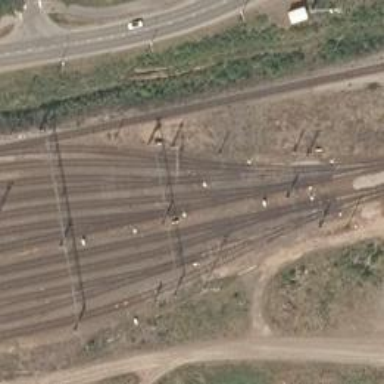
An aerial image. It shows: Rail yard with electrified contact lines for the trains.